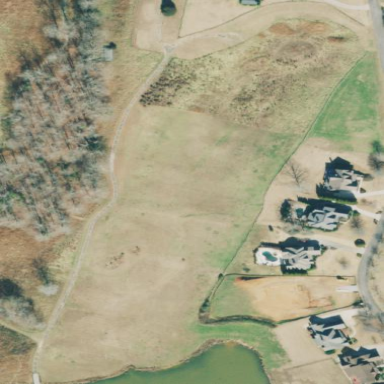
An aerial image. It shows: Rough grassy area used for golf.